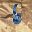
Label: 6